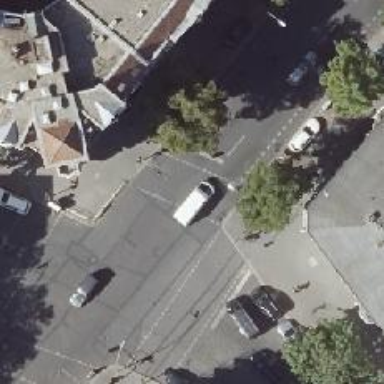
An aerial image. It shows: Crossing with traffic signals.